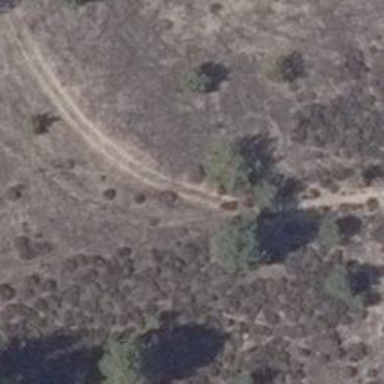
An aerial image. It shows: Sandy track with grade4 tracktype.